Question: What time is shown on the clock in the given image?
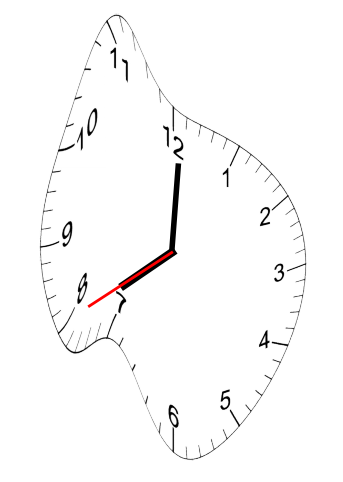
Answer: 08:00:40